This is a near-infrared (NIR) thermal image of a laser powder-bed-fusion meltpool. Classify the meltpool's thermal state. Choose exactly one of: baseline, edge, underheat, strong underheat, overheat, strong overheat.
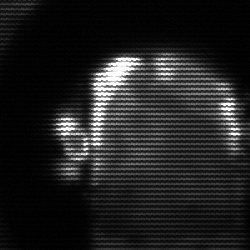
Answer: baseline